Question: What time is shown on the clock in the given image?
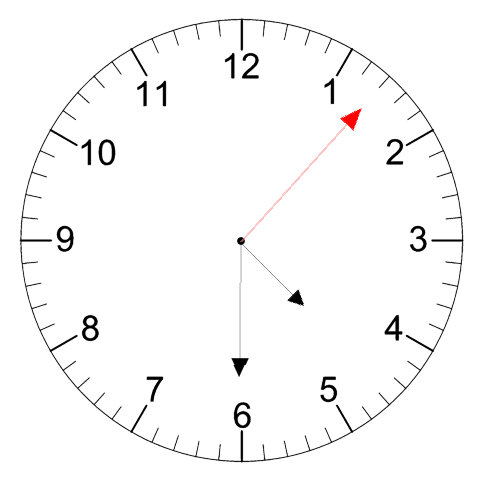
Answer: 04:30:07